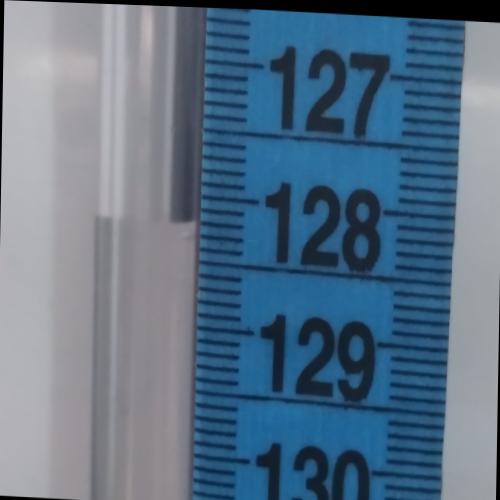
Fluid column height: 128.2 cm